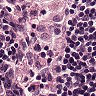
Metastatic tissue present: no